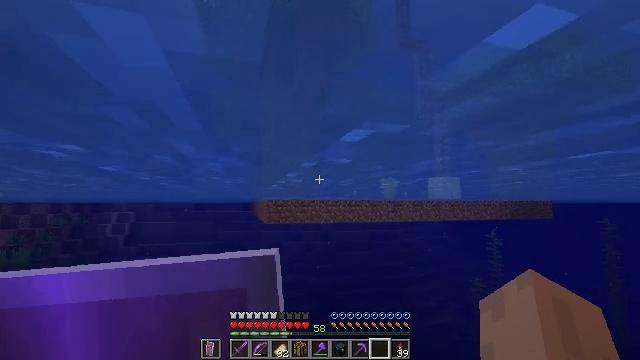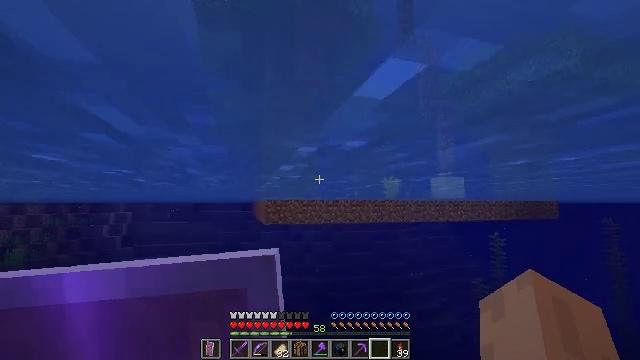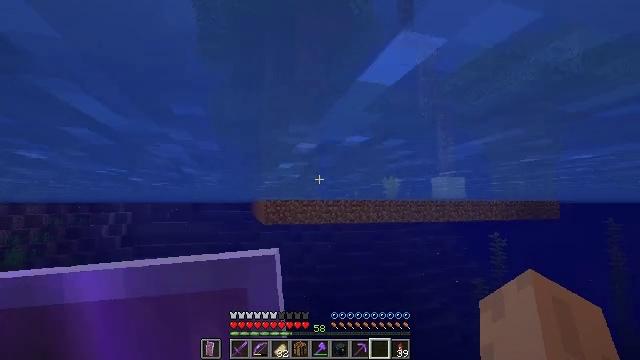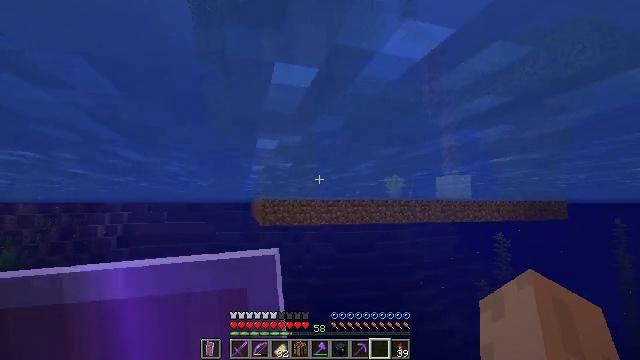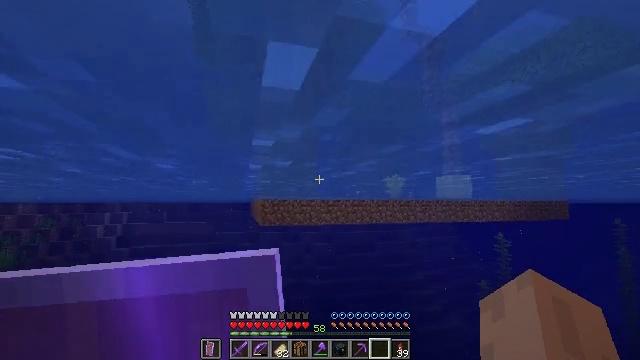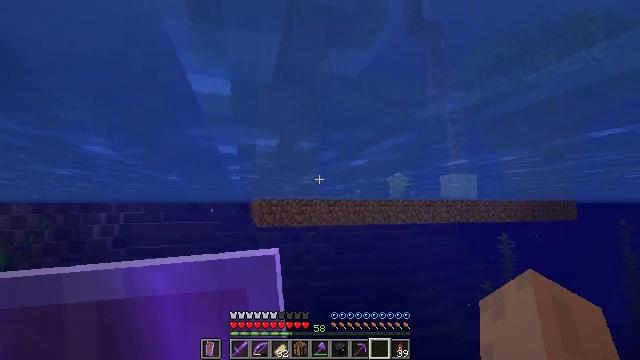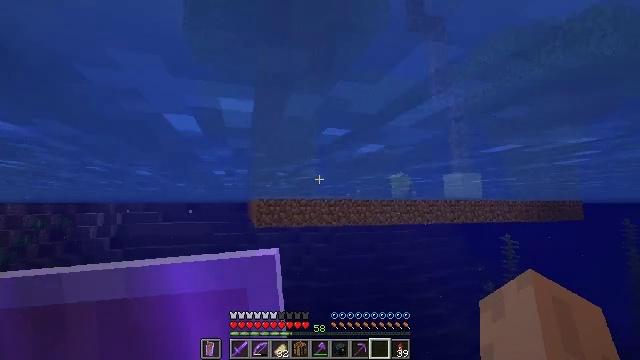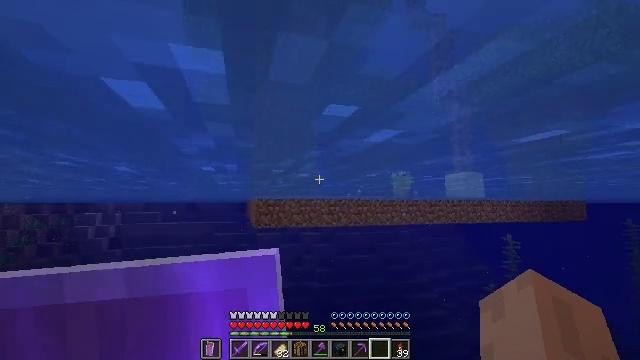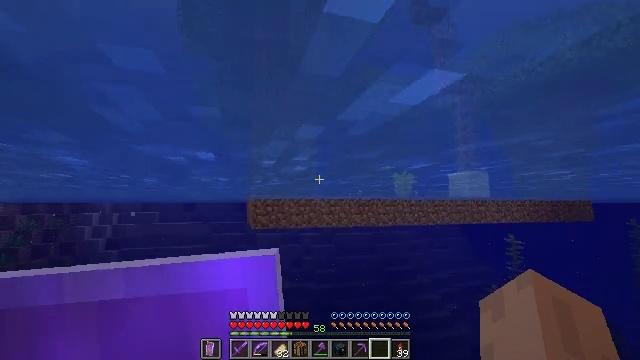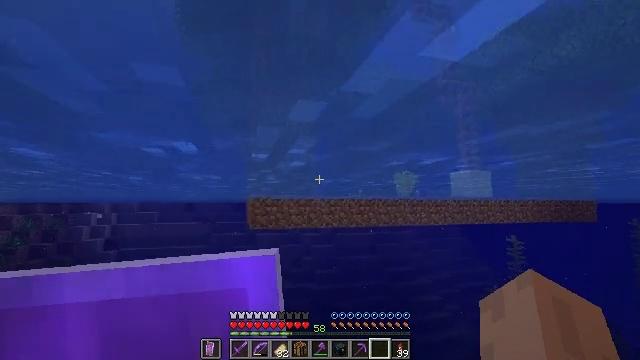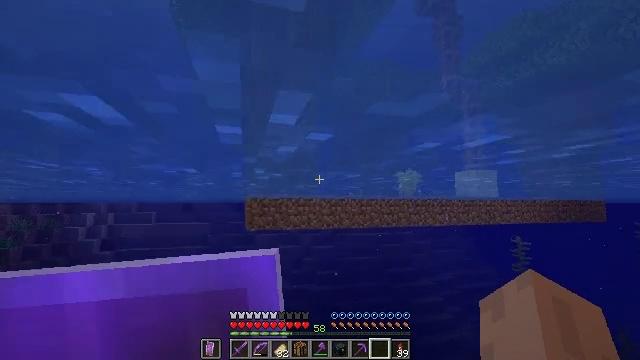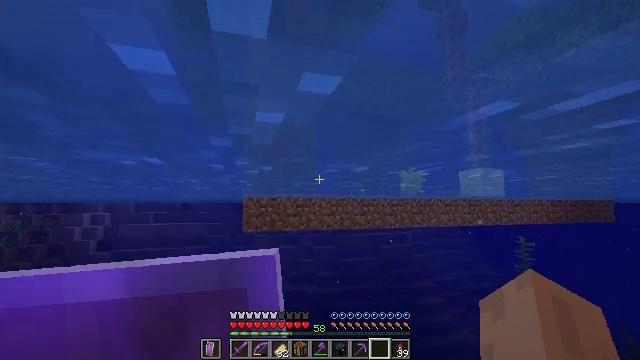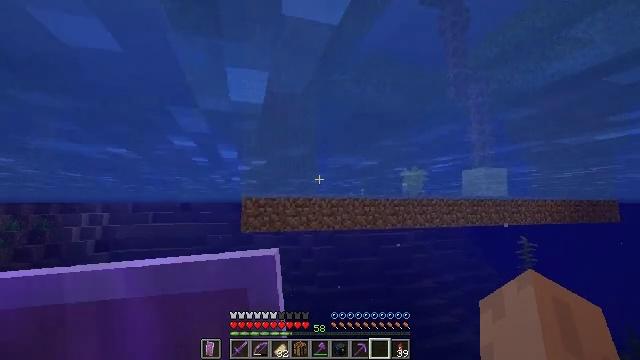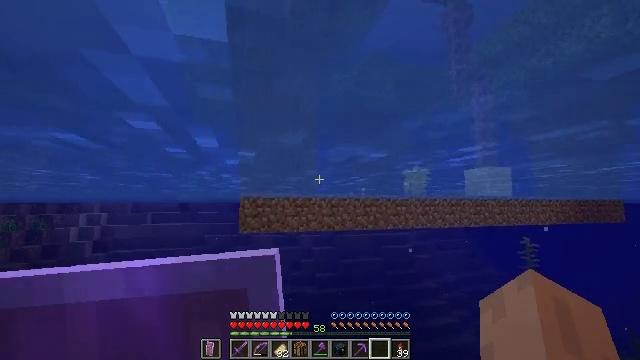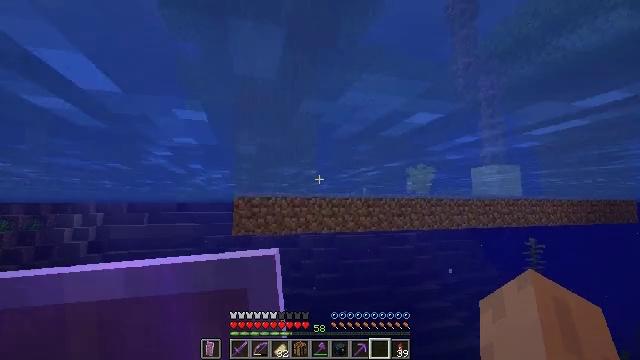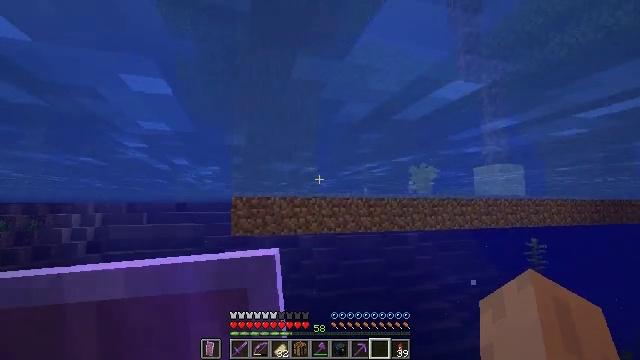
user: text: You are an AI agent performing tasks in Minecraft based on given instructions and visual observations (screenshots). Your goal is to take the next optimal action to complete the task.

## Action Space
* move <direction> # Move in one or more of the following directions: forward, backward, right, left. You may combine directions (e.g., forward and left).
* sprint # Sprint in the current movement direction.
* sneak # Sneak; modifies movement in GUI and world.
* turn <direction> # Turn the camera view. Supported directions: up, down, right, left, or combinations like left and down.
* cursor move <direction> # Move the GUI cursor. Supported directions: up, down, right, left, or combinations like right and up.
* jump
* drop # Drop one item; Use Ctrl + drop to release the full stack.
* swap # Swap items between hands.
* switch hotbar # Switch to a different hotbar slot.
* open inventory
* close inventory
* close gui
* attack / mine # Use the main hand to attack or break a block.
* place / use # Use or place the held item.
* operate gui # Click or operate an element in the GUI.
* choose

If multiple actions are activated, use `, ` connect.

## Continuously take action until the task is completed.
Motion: motion action
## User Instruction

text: Retrieve slime block by mining it.
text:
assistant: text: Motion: move forward, sprint
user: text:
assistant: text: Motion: move forward, sprint
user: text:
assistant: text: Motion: move forward, sprint
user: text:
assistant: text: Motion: move forward, sprint
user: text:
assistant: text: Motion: move forward, sprint
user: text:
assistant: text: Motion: move forward, sprint
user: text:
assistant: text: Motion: move forward, sprint
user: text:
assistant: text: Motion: move forward, sprint
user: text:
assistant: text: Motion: move forward, sprint
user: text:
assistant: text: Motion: move forward, sprint
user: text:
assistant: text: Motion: move forward, sprint
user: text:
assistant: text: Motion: move forward, sprint
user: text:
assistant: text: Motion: move forward, sprint
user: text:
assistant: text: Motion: move forward, sprint
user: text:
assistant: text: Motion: move forward, sprint
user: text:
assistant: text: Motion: move forward, sprint
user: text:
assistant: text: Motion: move forward, sprint
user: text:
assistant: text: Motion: move forward, sprint
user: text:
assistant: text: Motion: move forward and move right, sprint
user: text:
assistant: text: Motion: move forward and move right, sprint
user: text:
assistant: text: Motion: move forward and move right, sprint
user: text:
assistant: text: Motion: move forward and move right, sprint
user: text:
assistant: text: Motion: move forward, sprint
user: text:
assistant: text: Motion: move forward, sprint
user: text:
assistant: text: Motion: move forward, sprint
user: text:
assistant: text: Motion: move forward, sprint
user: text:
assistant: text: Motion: move forward, sprint
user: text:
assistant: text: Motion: move forward, sprint
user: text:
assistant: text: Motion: move forward, sprint
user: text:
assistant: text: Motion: move forward, sprint